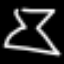
Label: hourglass